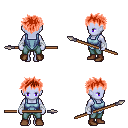
a pixel art fantasy rpg character, female body template, dark elf, purple skin, blue vest, teal pants, red bedhead hairstyle, white cloth bandages, brown shoes, spear, four views (front, back, left, right), 2x2 character sprite sheet, small pixel art, hard edges, no anti-aliasing